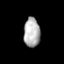
Tissue: prostate
Cell type: T cells
Senescence score: 0.3135
Nuclear area (px): 466
Mean DAPI intensity: 177.974